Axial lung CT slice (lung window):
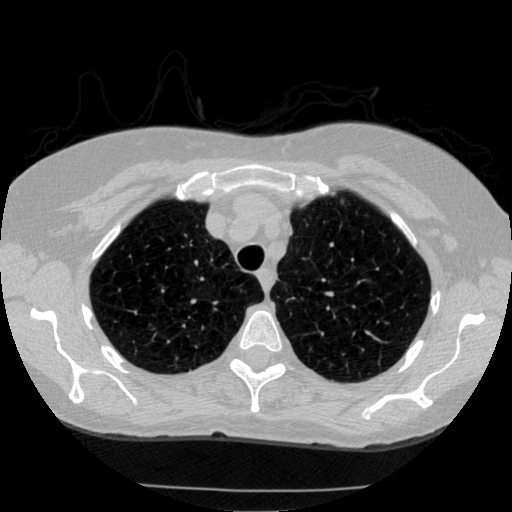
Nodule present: no